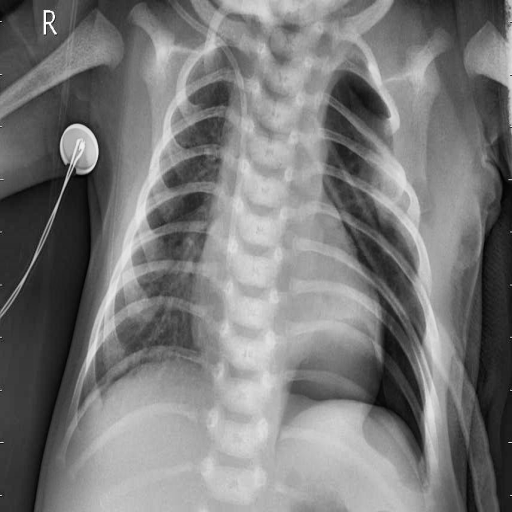
Finding: PNEUMONIA